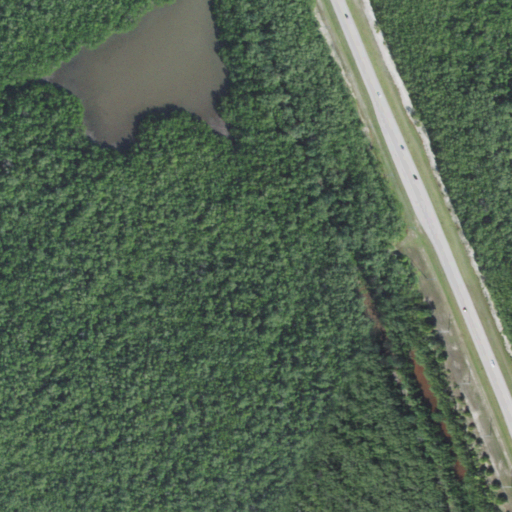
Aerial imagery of island in Florida named Long Key containing woody wetlands, low intensity development, open water, open development, and medium intensity development